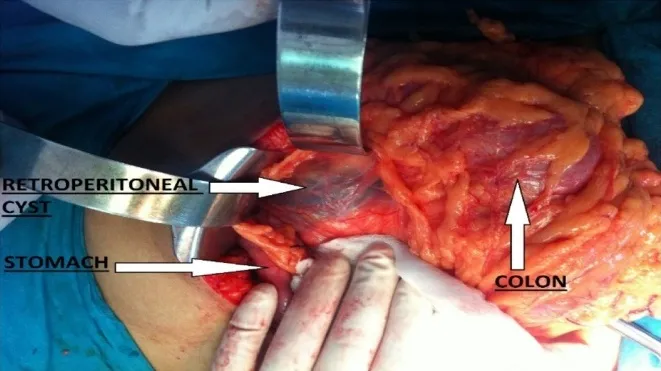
Per op findings of the cyst (case 3).
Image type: medical_photograph (other_medical_photograph)